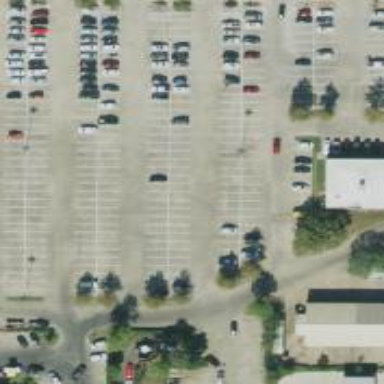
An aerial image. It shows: Parking space.